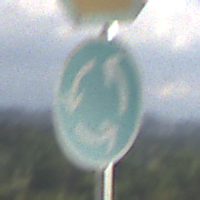
Verkehrszeichen: Kreisverkehr
Zusatzzeichen oben: Stop
Umgebung: Outdoor, Nature
Tageszeit: MorningAfternoon
Wetter: PartlyCloudy
Licht: Natural
Jahreszeit: NotSpecified
Kontrast: HighContrast